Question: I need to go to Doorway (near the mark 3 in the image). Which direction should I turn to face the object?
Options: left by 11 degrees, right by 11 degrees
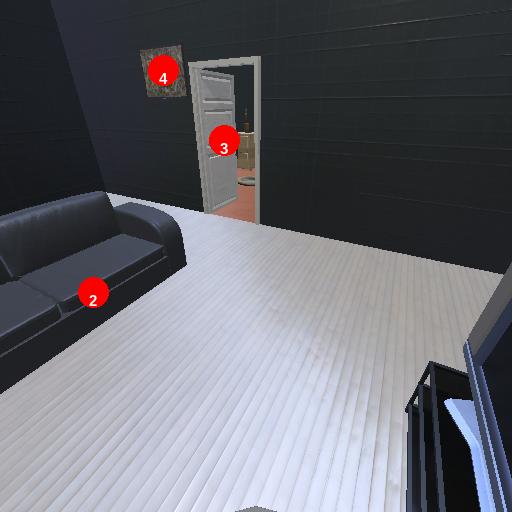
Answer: left by 11 degrees